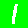
Digit: 1